Interaction volume radius: 5 \u00c5
Interaction volume height: 15 \u00c5
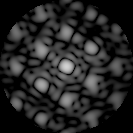
Disorder parameter: 0.3398